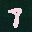
Label: 8